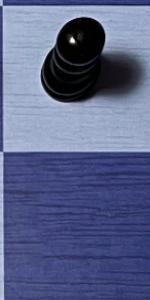
Label: Empty